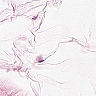
Metastatic tissue present: no